Interaction volume radius: 5 \u00c5
Interaction volume height: 10 \u00c5
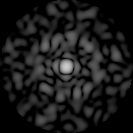
Disorder parameter: 0.8223